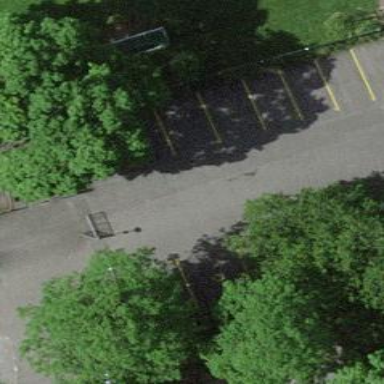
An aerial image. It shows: Street side parking area.